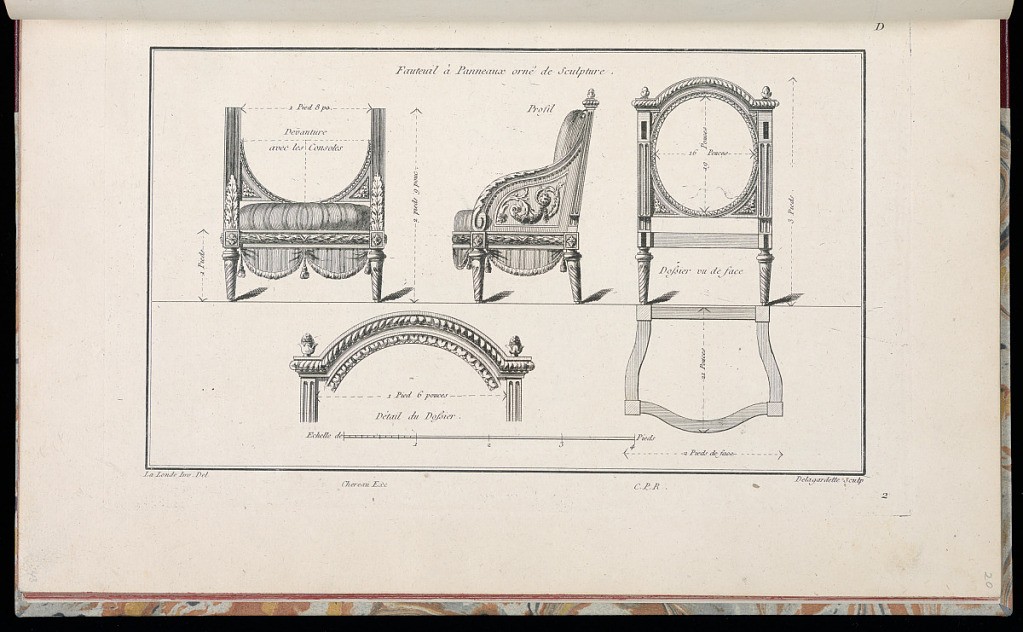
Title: Fauteuil à Panneaux orné de Sculpture
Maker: Richard de Lalonde, French, active 1780–96
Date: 1775-1788
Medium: Etching on off-white laid paper
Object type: Print
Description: Profile design of an armchair with details of the chair frame, which is carved with ornament motifs including acanthus leaves, spiral fluting, bound leaf, rosette, rinceaux, lamb tongue, pine cones, and gadrooning. The plate is signed and numbered.